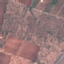
Land use / land cover class: PermanentCrop